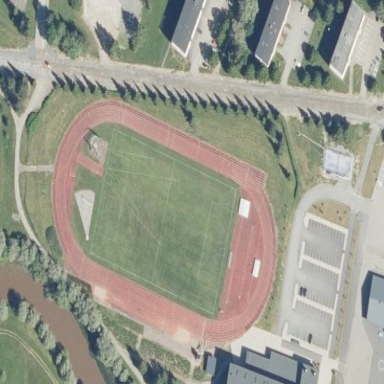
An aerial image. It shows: Athletics pitch for leisure land sports.